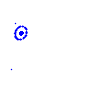
Particle: pion